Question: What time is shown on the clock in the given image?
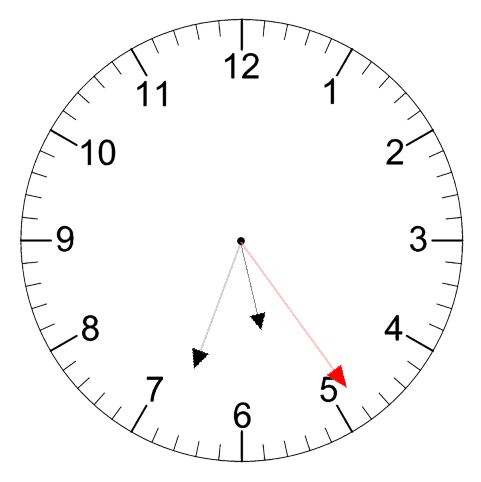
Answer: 05:33:24